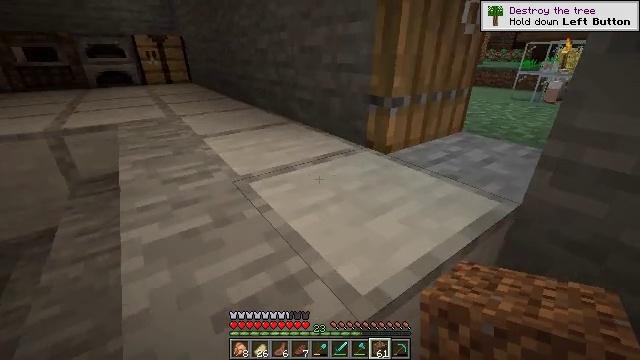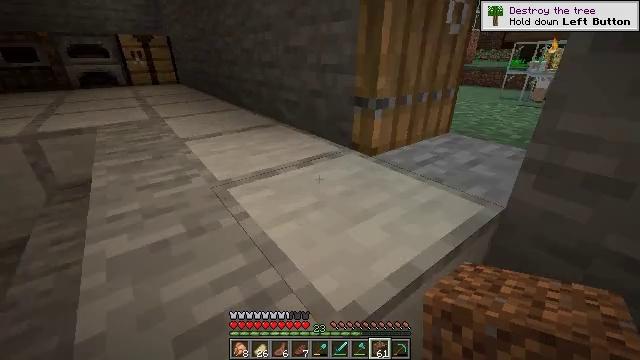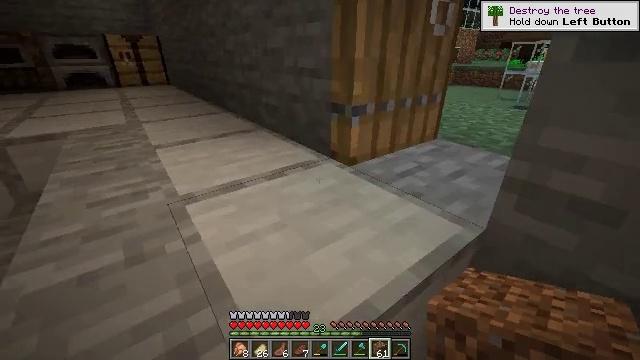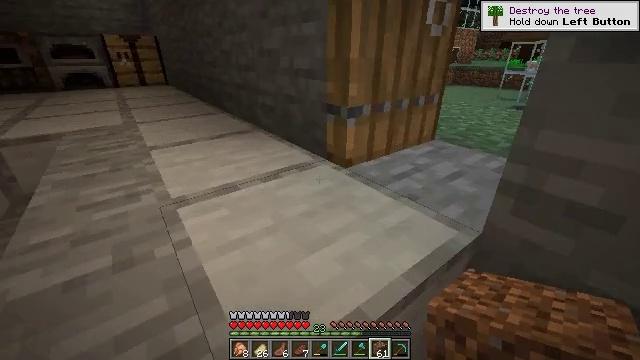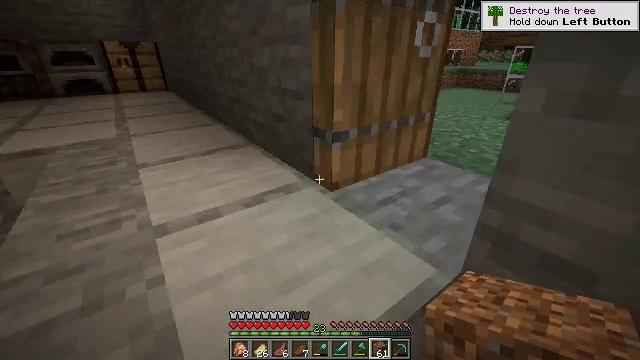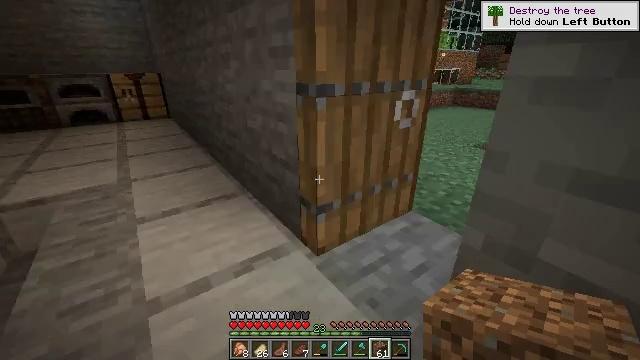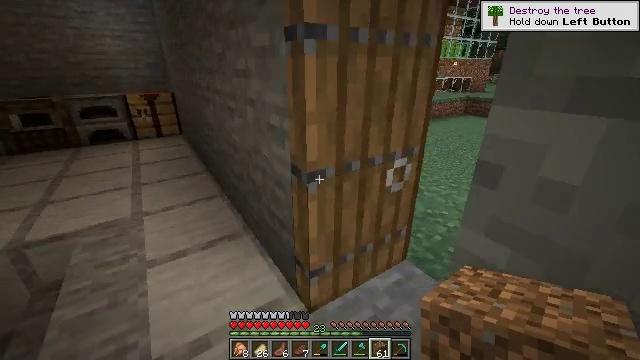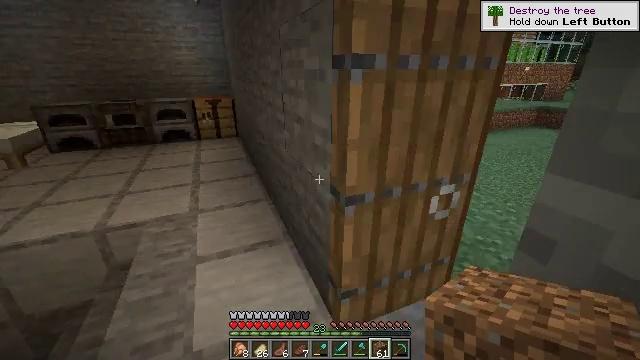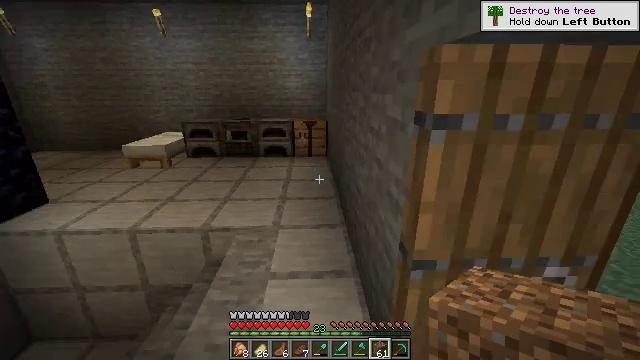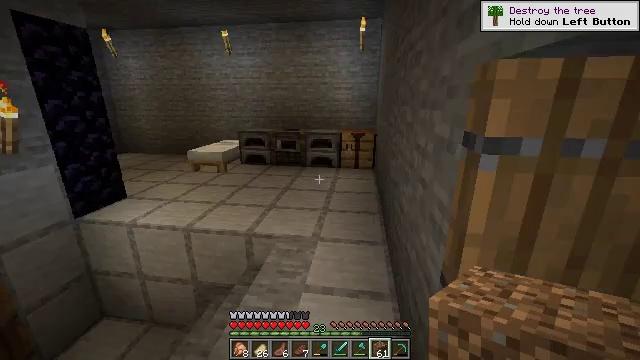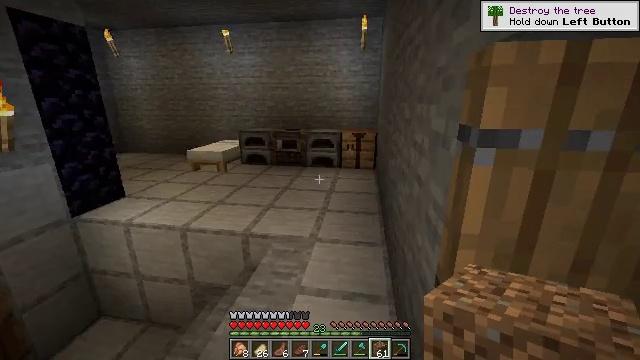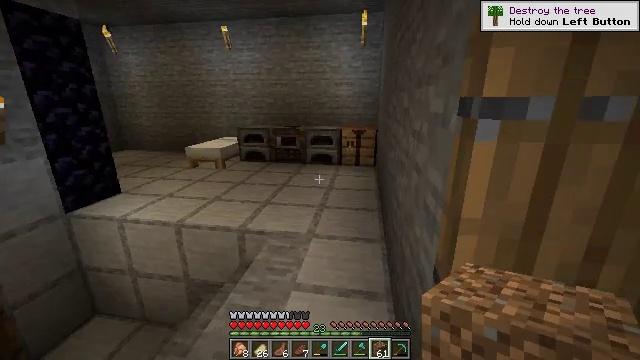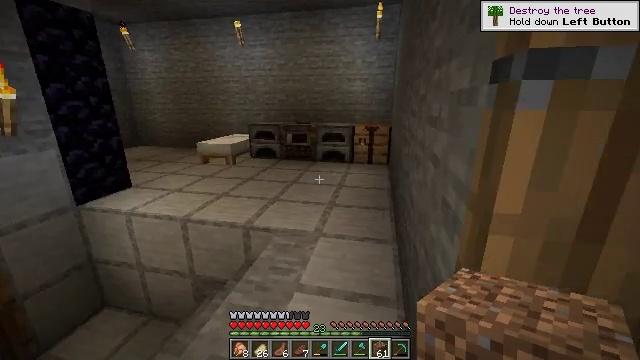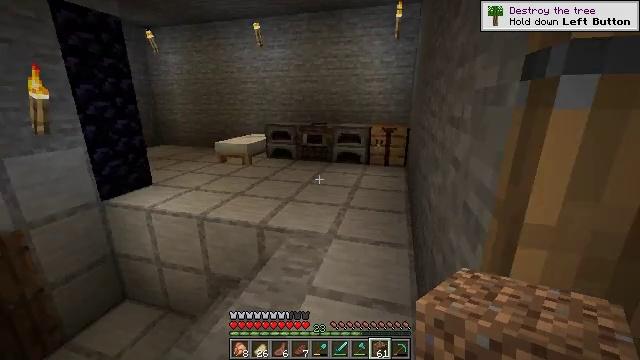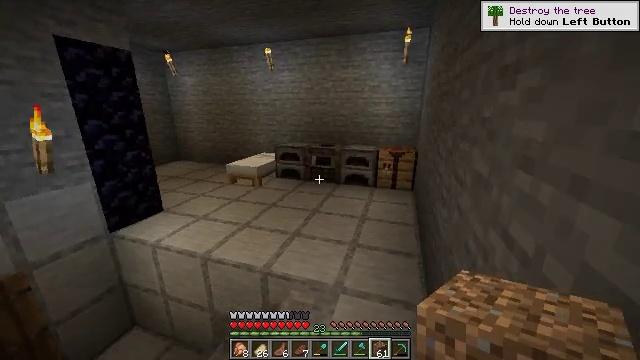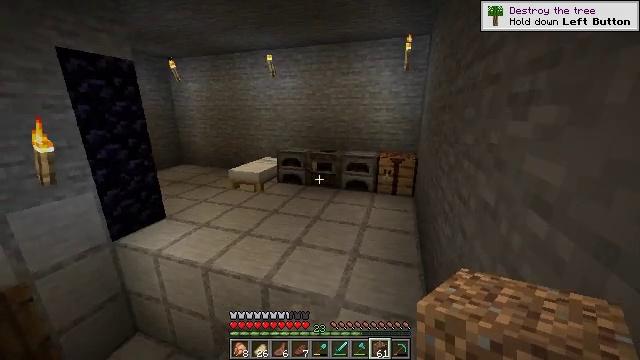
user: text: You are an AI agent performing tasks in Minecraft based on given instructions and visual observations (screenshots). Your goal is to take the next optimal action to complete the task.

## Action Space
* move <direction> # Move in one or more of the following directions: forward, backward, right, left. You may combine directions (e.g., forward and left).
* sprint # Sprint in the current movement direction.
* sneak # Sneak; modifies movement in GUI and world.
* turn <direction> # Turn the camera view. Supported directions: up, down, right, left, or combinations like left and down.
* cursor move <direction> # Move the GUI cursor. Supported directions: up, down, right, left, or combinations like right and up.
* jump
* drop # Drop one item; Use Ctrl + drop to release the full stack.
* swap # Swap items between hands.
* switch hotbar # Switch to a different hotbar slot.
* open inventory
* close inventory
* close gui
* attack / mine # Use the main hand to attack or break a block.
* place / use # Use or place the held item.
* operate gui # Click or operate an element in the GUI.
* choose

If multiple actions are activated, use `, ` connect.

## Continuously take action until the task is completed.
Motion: motion action
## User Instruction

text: Clear the sweet berry bush to collect the sweet berries.
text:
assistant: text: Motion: move forward, turn right
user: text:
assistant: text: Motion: move forward
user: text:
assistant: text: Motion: move forward
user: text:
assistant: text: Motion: move forward, jump
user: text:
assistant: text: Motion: move forward, turn up, jump
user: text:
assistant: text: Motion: move forward, turn left, jump
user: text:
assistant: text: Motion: move forward, turn left, jump
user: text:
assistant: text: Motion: move forward, turn left and up, jump
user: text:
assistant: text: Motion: move forward, turn left and up, jump
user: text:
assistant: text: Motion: move forward, jump
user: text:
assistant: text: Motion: move forward, jump
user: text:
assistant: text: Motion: move forward, sprint, turn left, jump
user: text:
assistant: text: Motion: move forward, sprint, turn left, jump
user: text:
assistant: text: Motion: move forward, sprint, turn left, jump
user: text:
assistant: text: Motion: move forward, sprint, jump
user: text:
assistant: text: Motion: move forward, jump
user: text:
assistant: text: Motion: move forward
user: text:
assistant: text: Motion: move forward
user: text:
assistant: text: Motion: move forward
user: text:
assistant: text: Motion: move forward
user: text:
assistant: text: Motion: move forward
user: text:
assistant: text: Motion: move forward
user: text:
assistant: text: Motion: move forward, sprint
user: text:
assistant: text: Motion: move forward, sprint
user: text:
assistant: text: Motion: move forward, sprint
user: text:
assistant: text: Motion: move forward, sprint, turn left
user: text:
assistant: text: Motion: move forward, sprint, turn left
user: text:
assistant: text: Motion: move forward
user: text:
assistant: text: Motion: move forward, turn left
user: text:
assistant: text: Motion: move forward and move left